Question: '''
I want to add my ul & li loop.. Example
Let's say I have infinite posts and I want the result should be like this
<ul>
<li>Title 1 - content 1</li>
<li>Title 2 - content 2</li>
<li>Title 3 - content 2</li>
</ul>
<ul>
<li>Title 3 - content 3</li>
<li>Title 4 - content 4</li>
</ul>
<ul>
<li>Title 1 - content 1</li>
<li>Title 2 - content 2</li>
<li>Title 3 - content 2</li>
</ul>
'''

'''
<ul>
<?php $i=1; foreach ($posts as $post): ?>
<li> <?php echo $i; ?>
<div class="postWrapper">
<div class="post_details">
<?php if($post->getFeaturedImage()): ?>
<img src="<?php echo Mage::getBaseUrl(Mage_Core_Model_Store::URL_TYPE_MEDIA).$post->getFeaturedImage(); ?>" width="245" height="417">
<?php endif; ?>
<h2><a href="<?php echo $post->getAddress(); ?>" ><?php echo $post->getTitle(); ?></a></h2>
<?php if($post->getSubTitle()):
echo '<p class="sub_title">'.$post->getSubTitle().'</p>';
endif;
?>
</div>
</div>
</li>
<?php $i++; endforeach; ?>
</ul>
'''
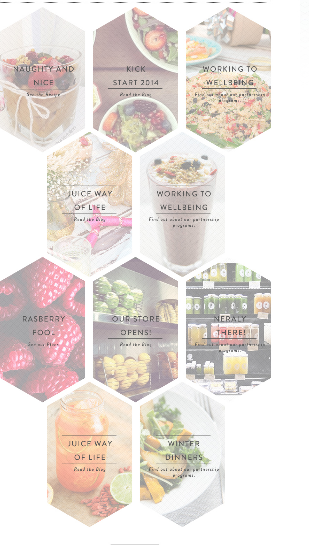
Answer: '''
<ul class="blog-grid3">
<?php
$k = 3;
$j = 0;
$i = 1;
foreach ($posts as $post):
?>
<li>
<div class="postWrapper">
<div class="post_details">
<?php if($post->getFeaturedImage()): ?>
<img src="<?php echo Mage::getBaseUrl(Mage_Core_Model_Store::URL_TYPE_MEDIA).$post->getFeaturedImage(); ?>" width="245" height="417">
<?php endif; ?>
<h2><a href="<?php echo $post->getAddress(); ?>" ><?php echo $post->getTitle(); ?></a></h2>
<?php if($post->getSubTitle()):
echo '<p class="sub_title">'.$post->getSubTitle().'</p>';
endif;
?>
</div>
</div>
</li>
<?php
$j++;
if($k==$j){
if($k==3){
$k = 2;
}else{
$k = 3;
}
$j = 0;
}
if($j == 0 and $i!=count($posts)){
?>
</ul>
<ul class="blog-grid<?php echo $k;?>">
<?php
}
$i++;
endforeach;
?>
</ul>
'''